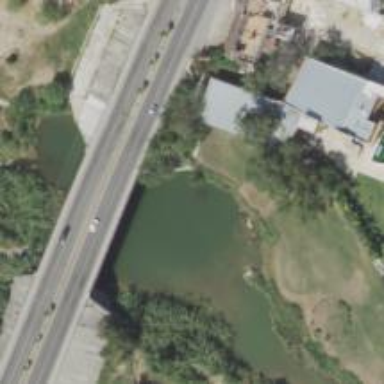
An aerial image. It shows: Primary highway bridge with asphalt surface.